Question: A designer did a very nice design that's pretty hard to me to apply. It's to be applied to Wordpress posts titles so it should work with any text.
So before I turn her idea off, I'll check SO up :).
Titles should be multiline, one or more words per line. Lines will be splitted using PHP according to a given algorithm that counts characters into as even as possible lines, to look like this:
'''
<h1>
<span>Lorem Ipsum</span>
<span>Dolor Sit</span>
</h1>
'''
Each line's 'font-size' should be adjusted so it's width equals the full width (fixed) of the 'h1' box. Also, some neggative 'line-spacing' will be used. It should look like this:

I can afford to use CSS3 and JS on this.
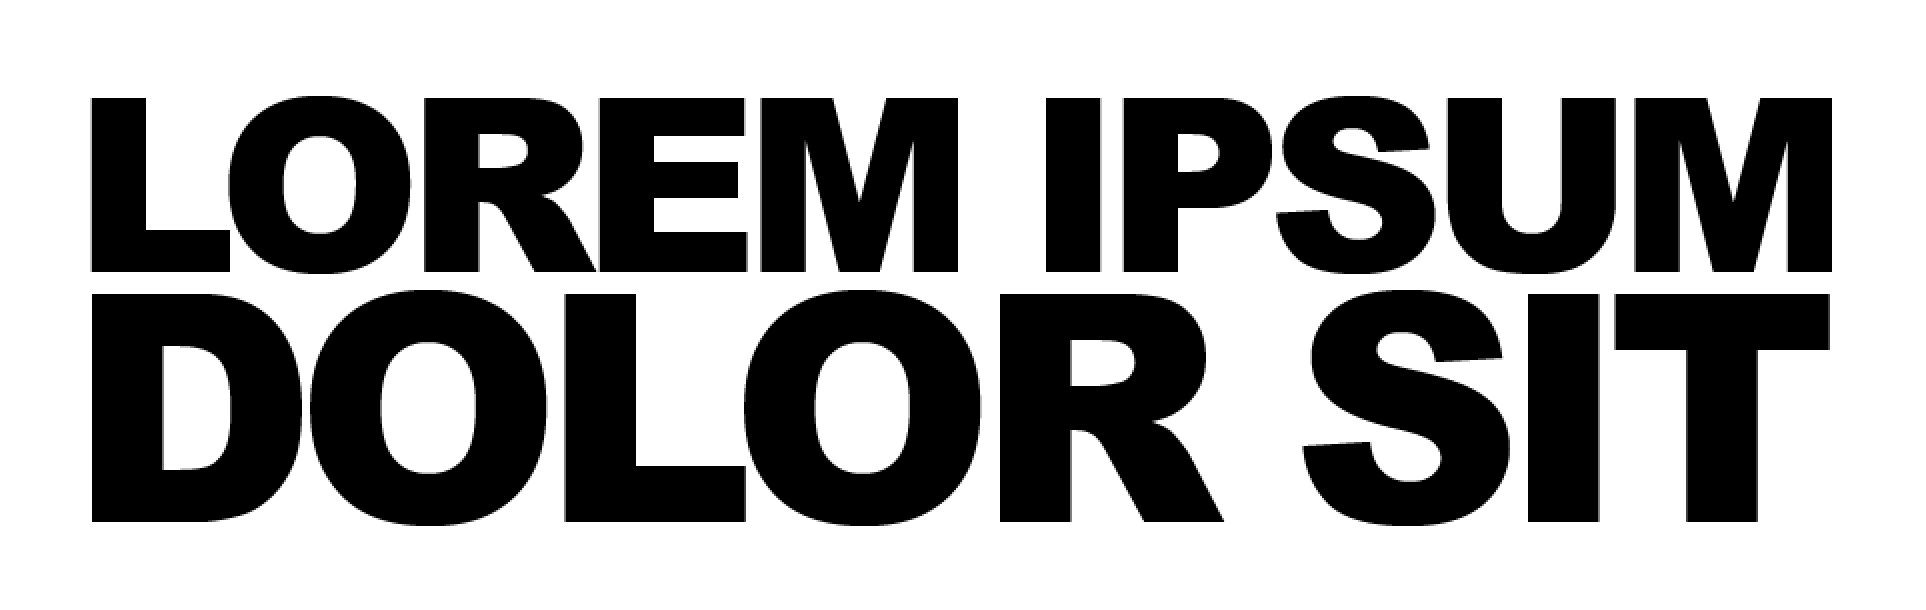
Answer: I posted the question after trying a couple of plugins that didn't do the job very well. But then I tried <URL>.
HTML
'''
<h1 id="bigtext">
<div>Lorem Ipsum</div>
<div>Dolor Sit</div>
</h1>
'''
CSS
'''
#bigtext {
font-family:'Arial Black', sans-serif;
text-align: center;
width: 400px;
margin: 60px auto;
text-transform: uppercase;
line-height: 0.75;
letter-spacing: -3px;
}
'''
JS
'''
$("#bigtext").bigtext();
'''
Here's a <URL> to see it in action.